Question: I have a data set in which I want to find all objects, where '-JP-' is included.
In each column there are rows with this kind of data: 'DE-JP-20438082/2066/A2@qwinfhcaer.cu/68849'.
Tried <URL> methods as shown below.

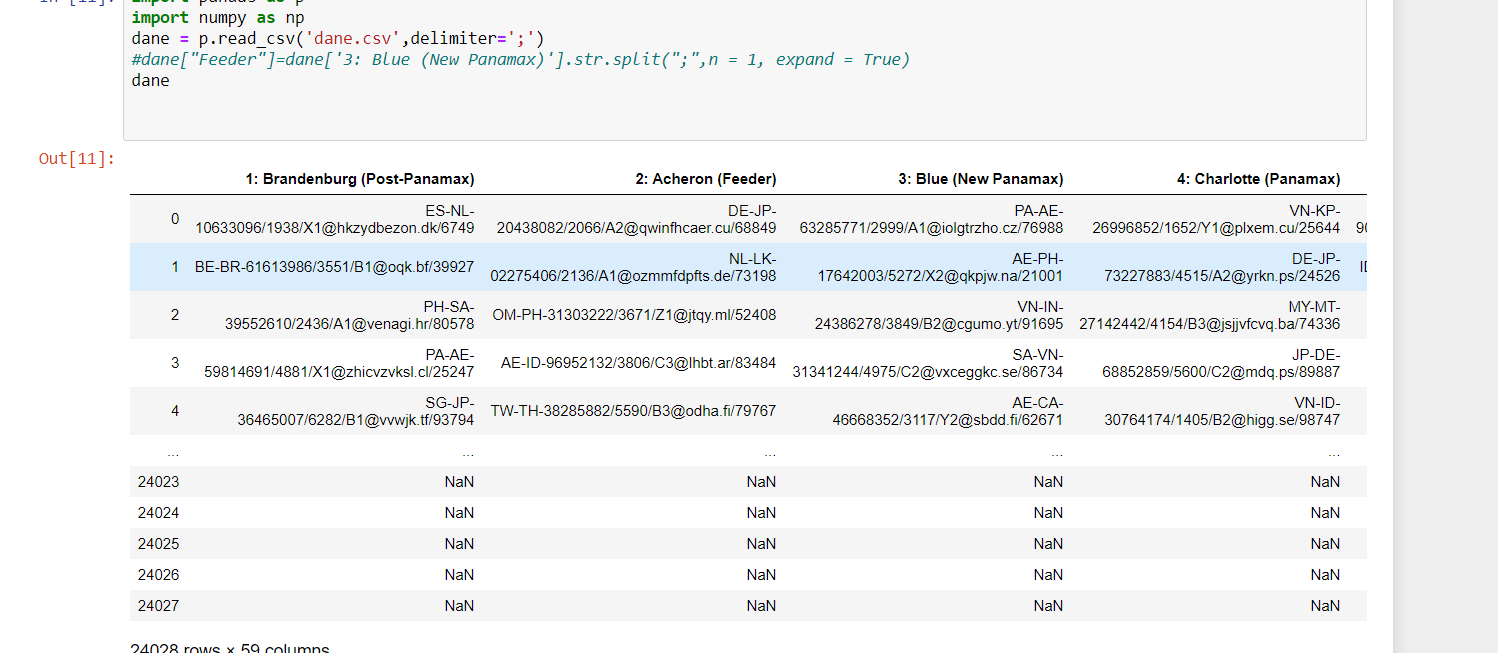
Answer: If you want to look for the sign in all the columns, you can do it like following. Let me show it to you on sample data set called 'df'.
'''
df = pd.DataFrame(
[
{'var_1': '23', 'var_2': '-JP-', 'var_3':'23'},
{'var_1': '24', 'var_2': '26', 'var_3':'3'},
{'var_1': 'ua', 'var_2': 'C', 'var_3':'ABDC'},
{'var_1': '26', 'var_2': '28', 'var_3':'Aaaa-JP-AAA'},
]
)
print(df)
var_1 var_2 var_3
0 23 -JP- 23
1 24 26 3
2 ua C ABDC
3 26 28 Aaaa-JP-AAA
'''
Now, I define function and apply it to my data frame. I make a column, in which you can see, if there is the chosen sign in any column of the data frame row.
'''
def is_sign_anywhere(row, sign, cols):
if any([sign in row[col] for col in cols]):
return True
return False
df['is_sign_in_row'] = df.apply(lambda row: is_sign_anywhere(row, '-JP-', df.columns), axis=1)
print(df)
var_1 var_2 var_3 is_sign_in_row
0 23 -JP- 23 True
1 24 26 3 False
2 ua C ABDC False
3 26 28 Aaaa-JP-AAA True
'''
I hope it will help you.